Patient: sex M, age 62
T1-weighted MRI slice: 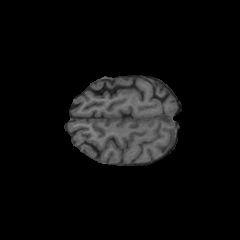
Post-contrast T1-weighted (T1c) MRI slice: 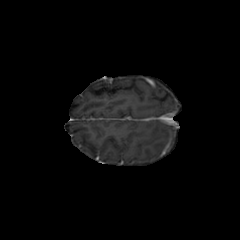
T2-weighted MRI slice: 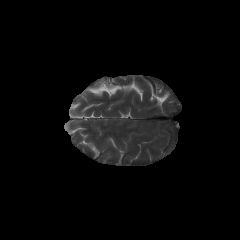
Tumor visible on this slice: no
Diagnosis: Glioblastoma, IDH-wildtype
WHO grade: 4